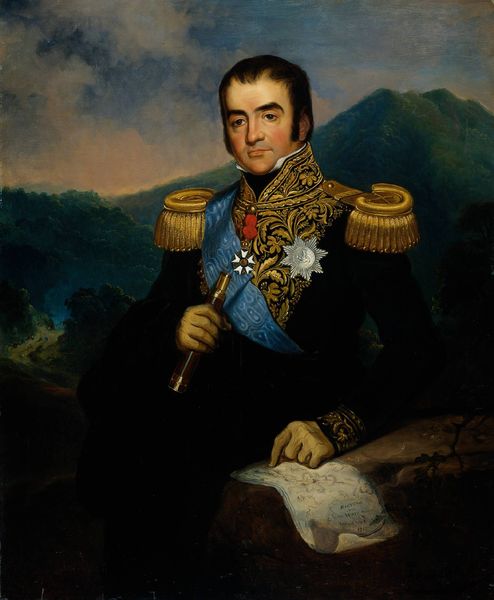
Titel: Portrait Governor-General Herman Willem Daendels
Künstler: Raden Syarif Bustaman Saleh
Standort: Amsterdam
Institution: Rijksmuseum
Schlagwörter: baum, berg, blau, dunkel, felsen, gemälde, hand, himmel, mann, weiß, wolken, bäume, fluss, gelb, grün, landschaft, see, brust, finger, frankreich, haar, handschuh, handschuhe, hintergrund, mund, nase, ohr, schmuck, schwarz, stirn, strasse, szene, ausblick, blick, rot, weg, wolke, muster, ornament, schleife, hemd, jacke, augen, band, gesicht, kragen, stein, bildnis, hände, portrait, porträt, öl, dämmerung, hügel, natur, gold, haare, mantel, stehend, stickerei, blatt, augenbrauen, brosche, frontal, rosa, schulter, schultern, tal, wald, anhöhe, reiter, stock, schärpe, schrift, papier, stab, berge, fels, gebirge, rang, ölgemälde, erhaben, krieg, könig, thron, ernst, deutsch, zeigen, jacket, schwarze haare, zettel, stern, sterne, militär, uniform, soldat, epauletten, napoleon, abzeichen, koteletten, manschette, offizier, orden, scherpe, schulterklappen, stehkragen, uniformrock, herrscher, brokat, rüstung, stift, karte, tressen, kreuze, hintergund, portät, brief, general, frei, feldherr, plan, schriftrolle, fernrohr, landkarte, fernglas, stickereien, admiral, entdecker, teuer, borde, prinzregent, deutscher, brunne, marschallstab, preussen, felsblock, pour le merite, zepter, augengrauen, feldherrnstab, ferhrohr, franzose, major, oberst, orangestichig, rohr, regent, humboldt, litzen, schulterpolster, preußisch, optik, schulterstücke, ordne, kommandostab, iform, humbold, militärisch, unifoprm, shculterklappen, burnnen, offizier uniform, schäre, alexander von humboldt, schulterspiegel